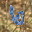
Label: 6